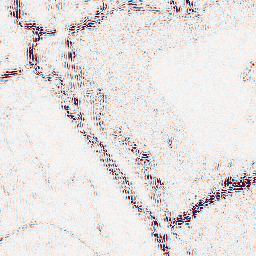
Category: wavelet
Decomposition family: wavelet_dwt
Decomposition parameters: wavelet: sym4
level: 2
Upsampling method: bspline
Upsampling parameters: scale: 8
Upsampling scale: 8